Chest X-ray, AP view. Patient: 64 years old, sex M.
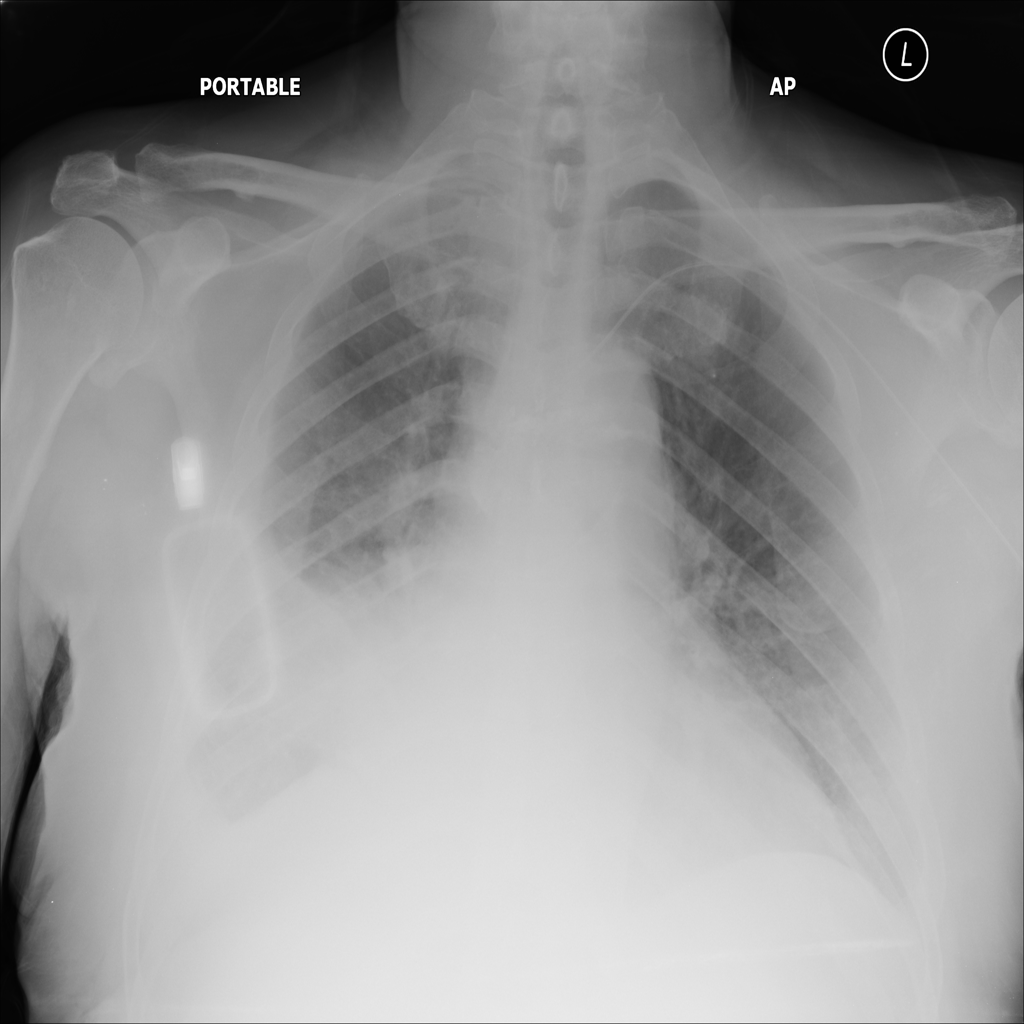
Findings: Atelectasis, Infiltration